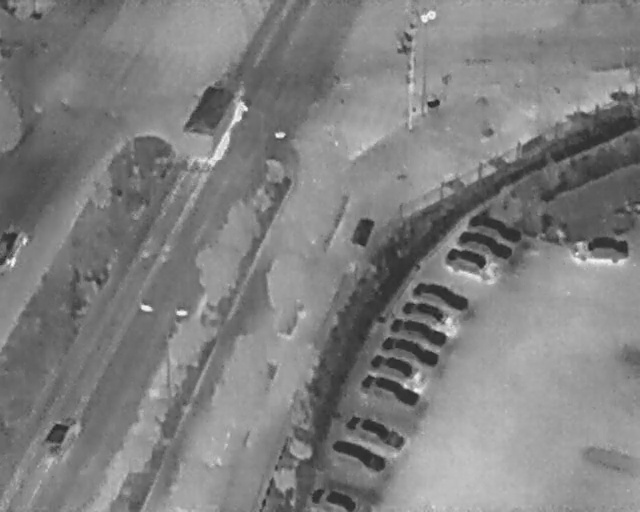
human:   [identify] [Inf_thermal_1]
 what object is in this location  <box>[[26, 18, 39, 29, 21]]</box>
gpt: <ref>1 large othervehicle at the top</ref>

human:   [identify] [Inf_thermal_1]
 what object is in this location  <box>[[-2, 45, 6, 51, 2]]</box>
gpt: <ref>1 medium car at the left</ref>